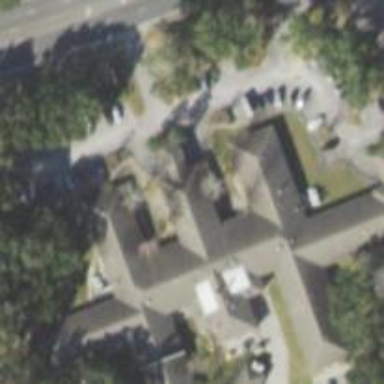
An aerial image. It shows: Hospital.